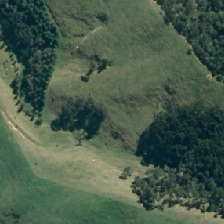
Land cover: broadleaved_indigenous_hardwood